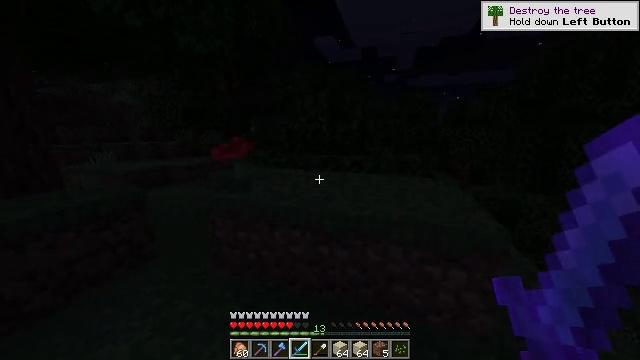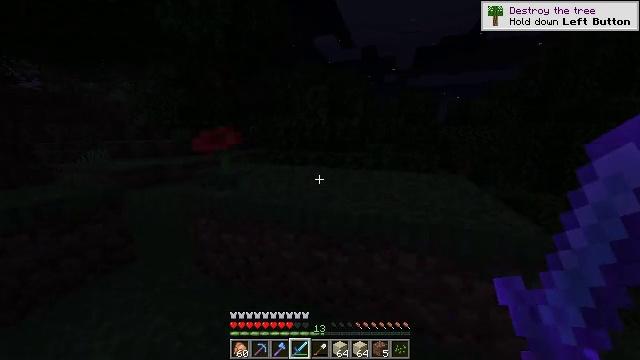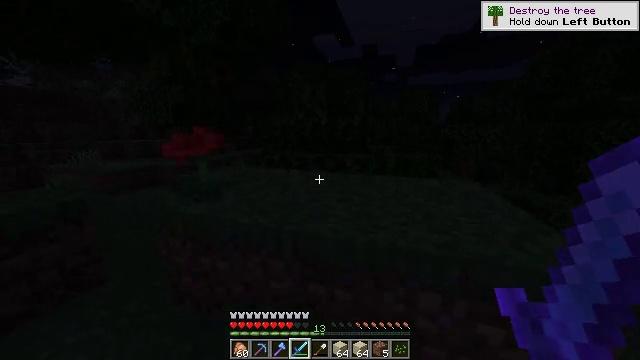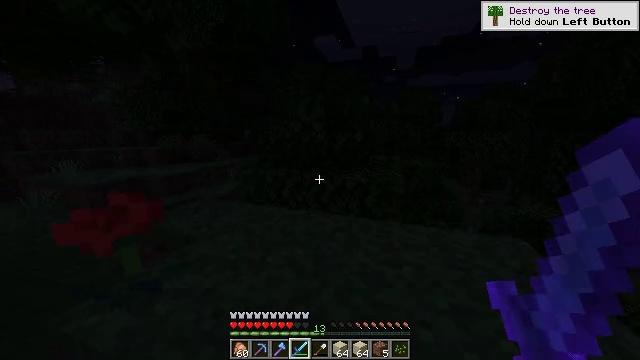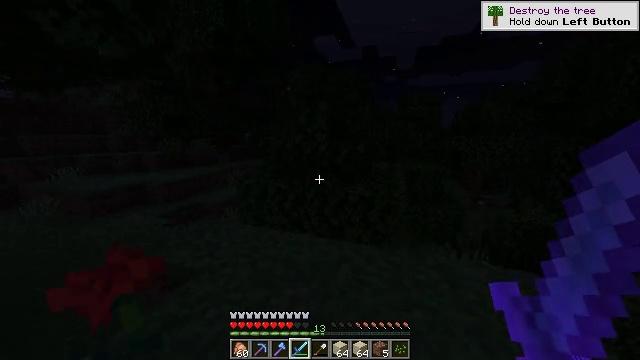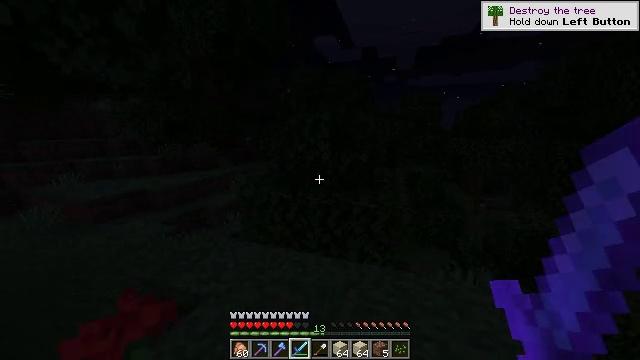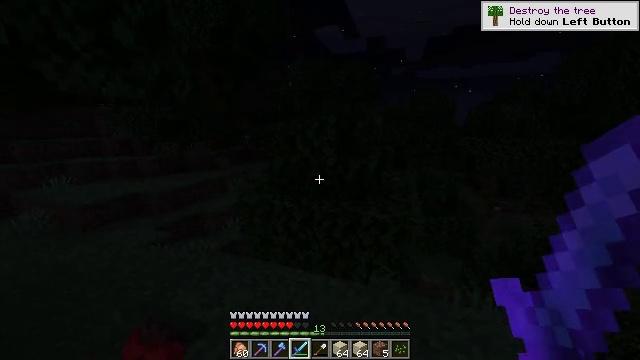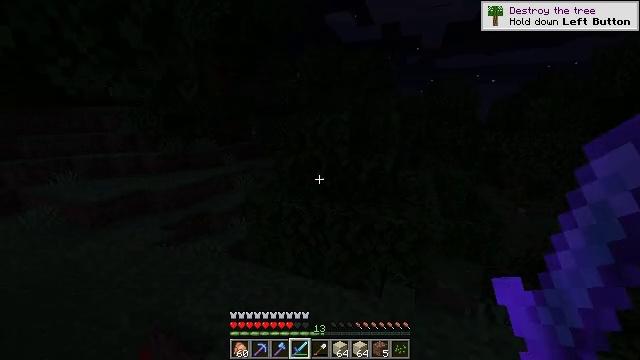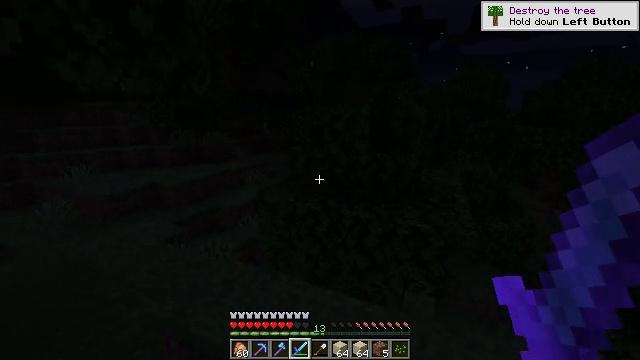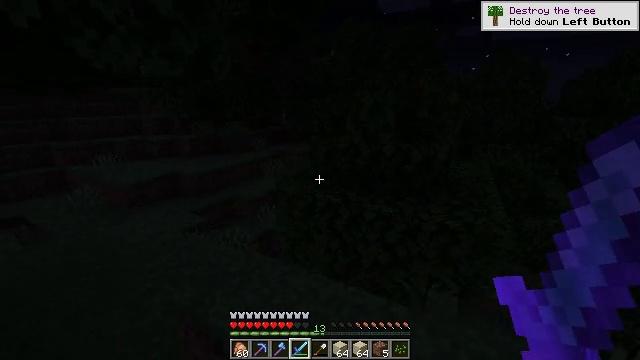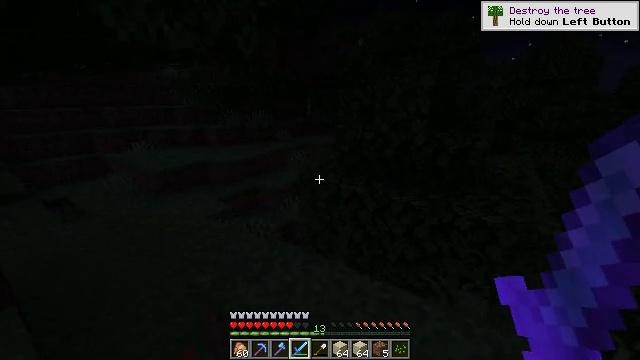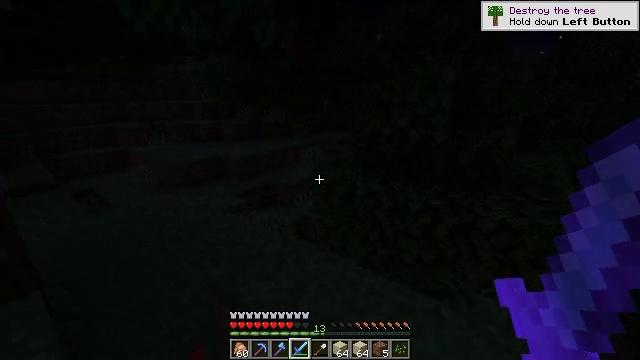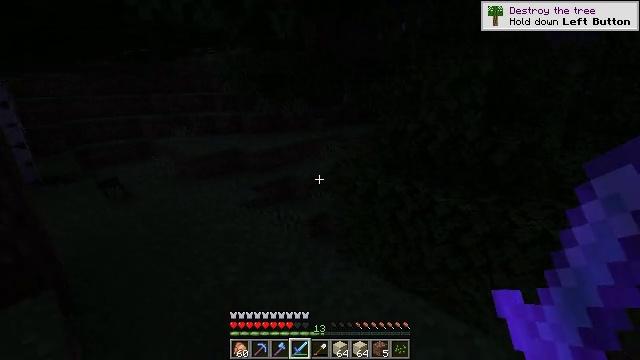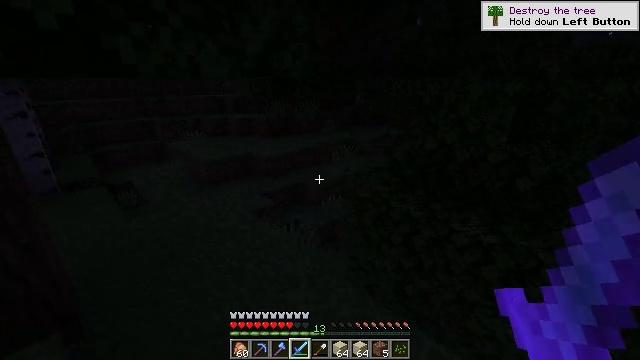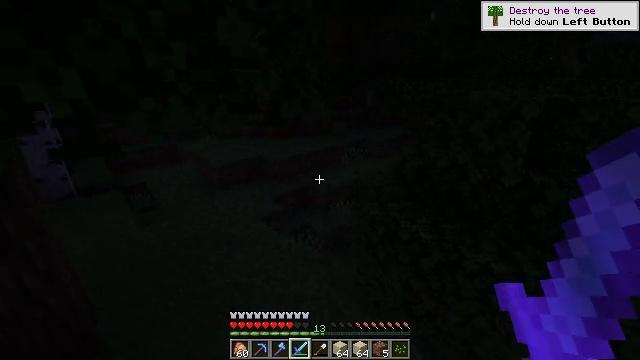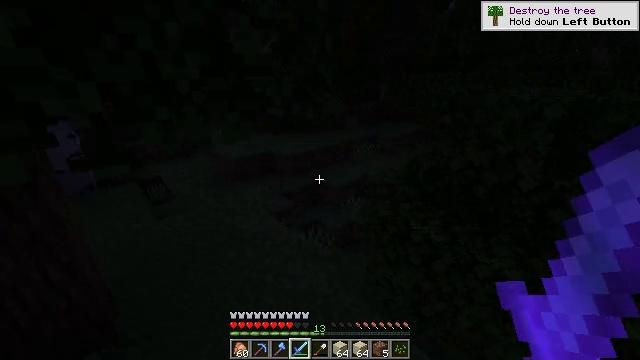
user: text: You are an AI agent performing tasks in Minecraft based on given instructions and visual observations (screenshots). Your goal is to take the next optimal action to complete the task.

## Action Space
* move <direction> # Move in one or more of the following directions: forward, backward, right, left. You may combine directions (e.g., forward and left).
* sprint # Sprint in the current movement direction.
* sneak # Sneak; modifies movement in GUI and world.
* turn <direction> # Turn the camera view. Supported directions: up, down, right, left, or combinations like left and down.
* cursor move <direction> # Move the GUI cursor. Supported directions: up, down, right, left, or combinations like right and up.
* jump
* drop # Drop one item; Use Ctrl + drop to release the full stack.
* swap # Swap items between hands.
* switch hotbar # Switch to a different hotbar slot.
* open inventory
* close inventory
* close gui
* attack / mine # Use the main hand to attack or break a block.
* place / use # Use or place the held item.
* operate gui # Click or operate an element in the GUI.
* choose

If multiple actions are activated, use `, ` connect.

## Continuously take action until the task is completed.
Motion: motion action
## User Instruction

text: Remove oak leaves from branches.
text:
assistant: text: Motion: move forward, jump
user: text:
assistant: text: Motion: move forward, sprint, jump
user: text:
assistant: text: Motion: move forward, sprint, jump
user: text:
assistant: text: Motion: move forward, sprint, jump
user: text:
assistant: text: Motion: move forward, sprint, jump
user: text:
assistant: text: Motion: move forward, jump
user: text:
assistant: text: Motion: move forward, turn left, jump
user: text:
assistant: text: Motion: move forward, turn left and down, jump
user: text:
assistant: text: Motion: move forward, turn left and down, jump
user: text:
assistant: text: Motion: move forward, turn left and down, jump
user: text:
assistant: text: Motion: move forward, turn left, jump
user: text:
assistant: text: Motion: move forward, turn left and down, jump
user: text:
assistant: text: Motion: move forward, turn left, jump
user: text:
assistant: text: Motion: move forward, turn left and down, jump
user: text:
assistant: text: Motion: move forward, turn left and down
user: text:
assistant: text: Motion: move forward, turn left and down
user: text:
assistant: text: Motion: move forward, turn left
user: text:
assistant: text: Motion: move forward
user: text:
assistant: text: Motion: move forward
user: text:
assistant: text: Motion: move forward
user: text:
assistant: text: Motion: move forward, sprint
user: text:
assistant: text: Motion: move forward, sprint
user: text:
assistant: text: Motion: move forward, sprint
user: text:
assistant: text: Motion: move forward, sprint
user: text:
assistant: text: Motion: move forward, sprint
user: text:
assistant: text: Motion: move forward
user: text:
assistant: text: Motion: move forward
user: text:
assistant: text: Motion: move forward
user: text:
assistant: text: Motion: move forward
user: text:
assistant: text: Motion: move forward